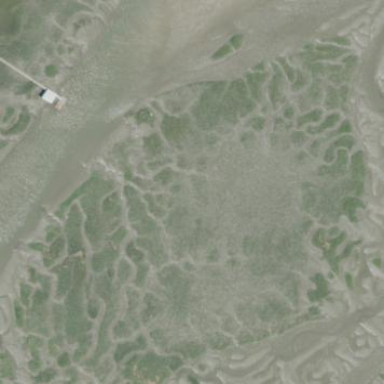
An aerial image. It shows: Tidal marsh wetland area.